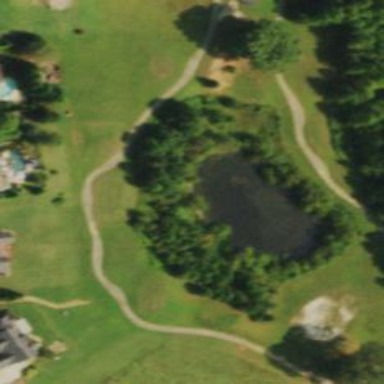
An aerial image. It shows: Water hazard in golf course. The hazard is natural water feature.